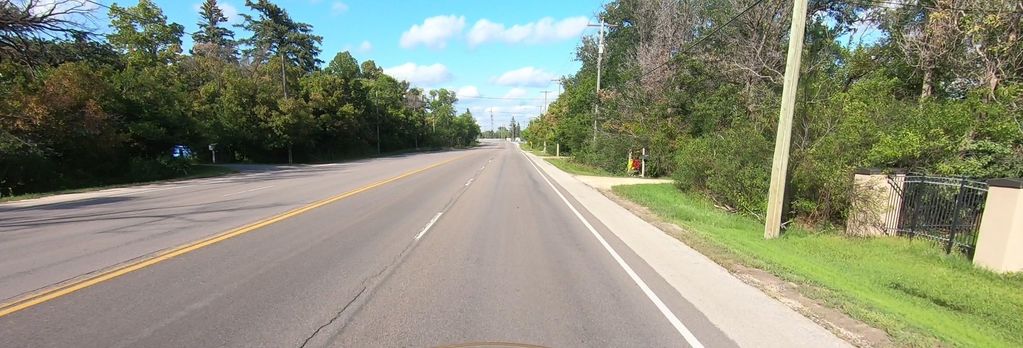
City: winnipeg